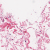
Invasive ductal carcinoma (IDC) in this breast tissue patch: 0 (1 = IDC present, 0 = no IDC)